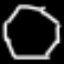
Label: octagon